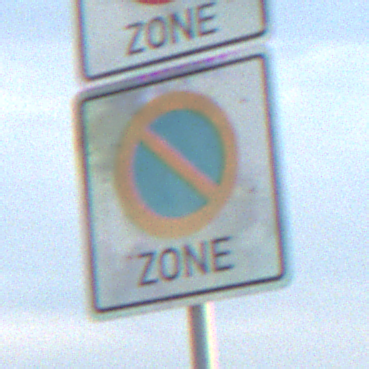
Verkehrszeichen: BeginnEingeschraenktesHalteverbotZone
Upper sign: BeginnZone20
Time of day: SunriseSunset
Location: Outdoor (Nature)
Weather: PartlyCloudy
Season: NotSpecified
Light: Natural